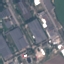
Land use / land cover: Industrial